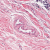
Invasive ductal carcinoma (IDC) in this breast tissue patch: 0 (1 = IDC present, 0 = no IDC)